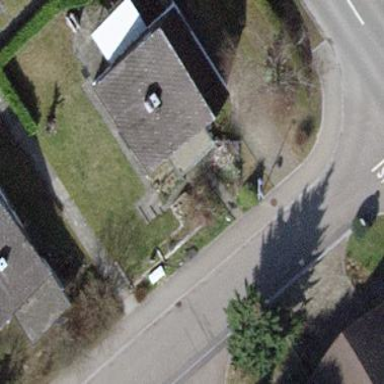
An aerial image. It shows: Detached building with saltbox roof shape.